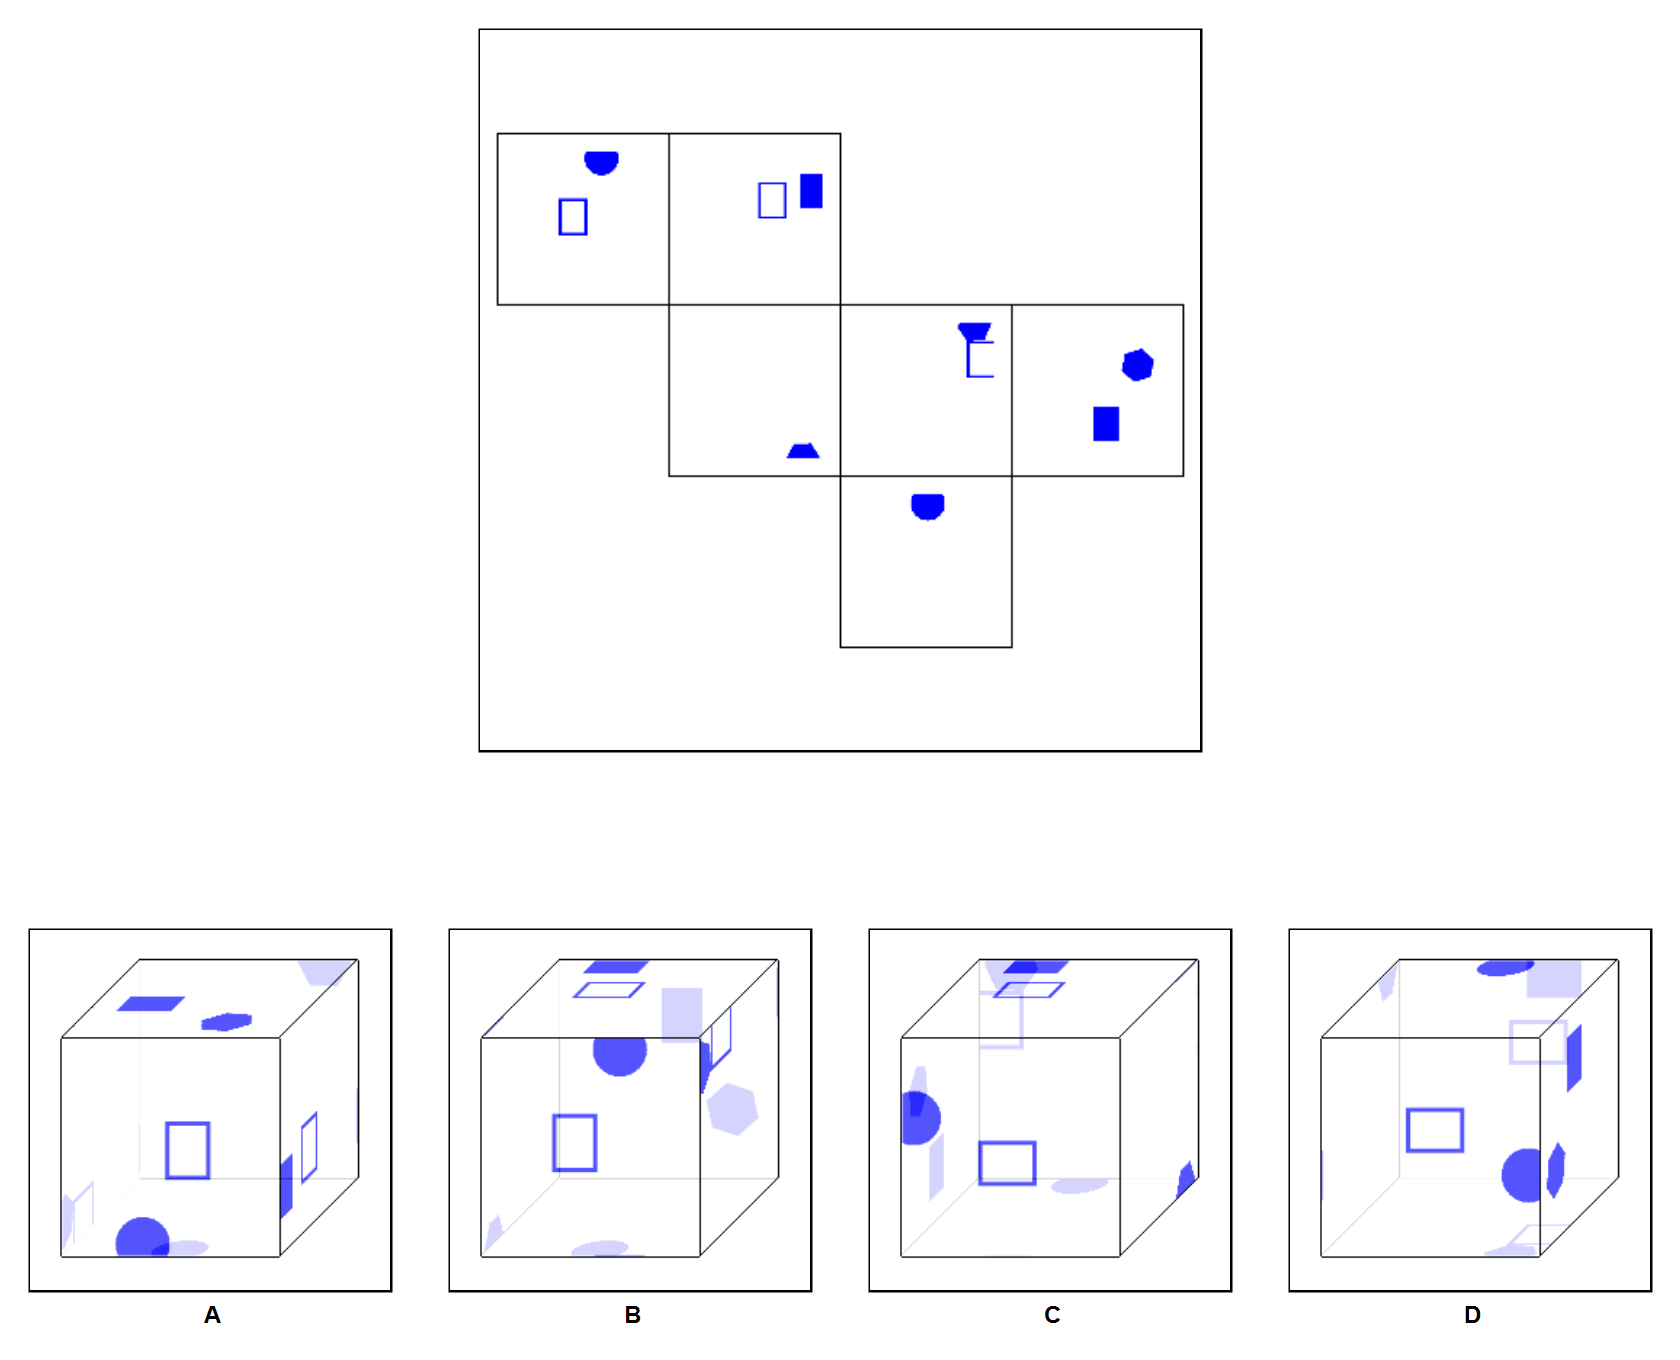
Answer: C